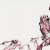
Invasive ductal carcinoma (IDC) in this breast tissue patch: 0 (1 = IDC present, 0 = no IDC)